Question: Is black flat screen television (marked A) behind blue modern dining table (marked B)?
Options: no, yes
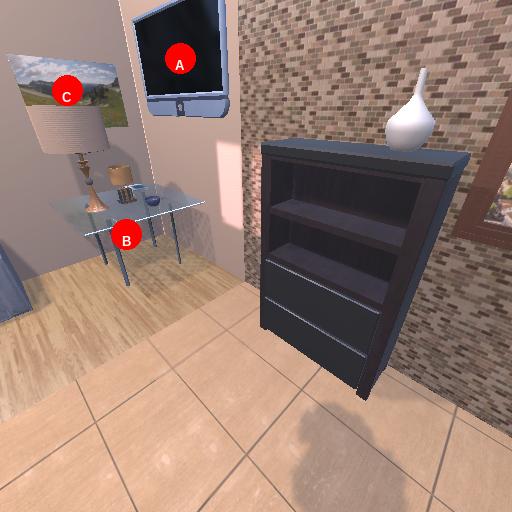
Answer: no